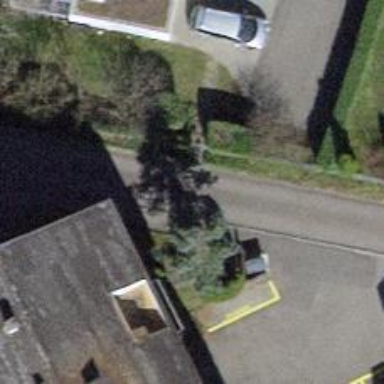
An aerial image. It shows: Asphalt driveway for service vehicles.